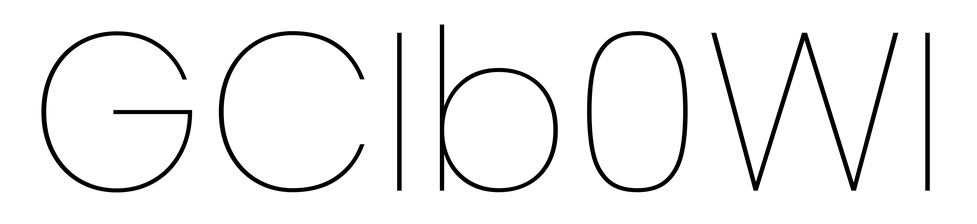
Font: Poppins-Thin